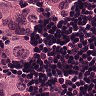
Metastatic tissue present: yes